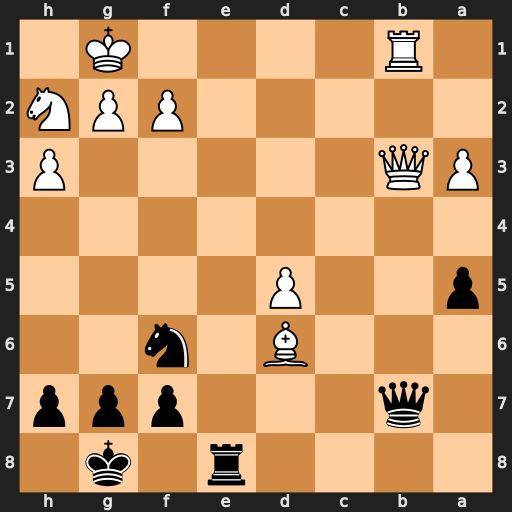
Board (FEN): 4r1k1/1q3ppp/3B1n2/p2P4/8/PQ5P/5PPN/1R4K1
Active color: b
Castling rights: -
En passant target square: -
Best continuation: Re1+ Rxe1 Qxb3